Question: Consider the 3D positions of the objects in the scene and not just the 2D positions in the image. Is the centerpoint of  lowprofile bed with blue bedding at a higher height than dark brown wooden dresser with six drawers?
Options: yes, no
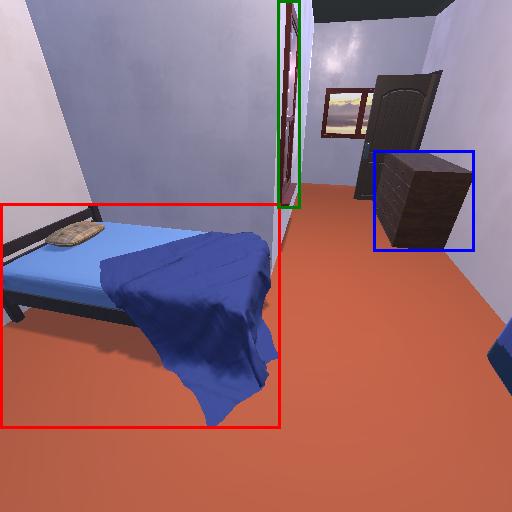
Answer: yes